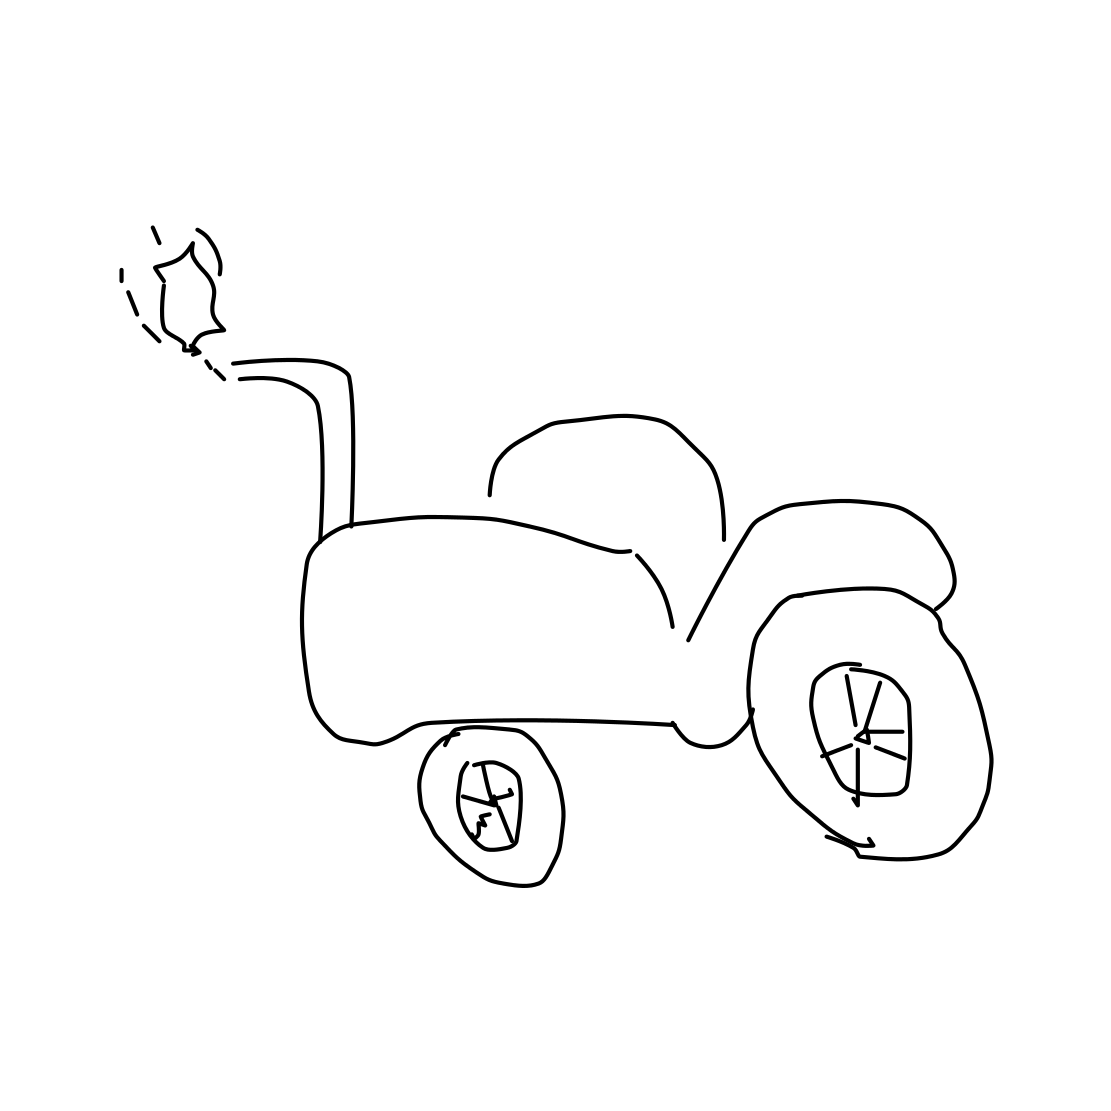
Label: tractor